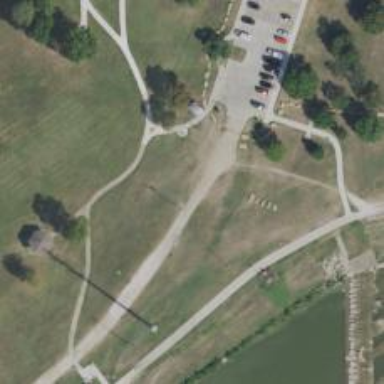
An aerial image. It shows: Path.